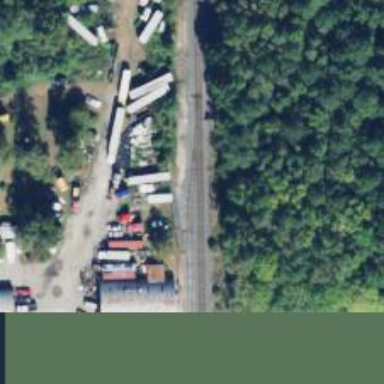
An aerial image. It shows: Railway siding for service.